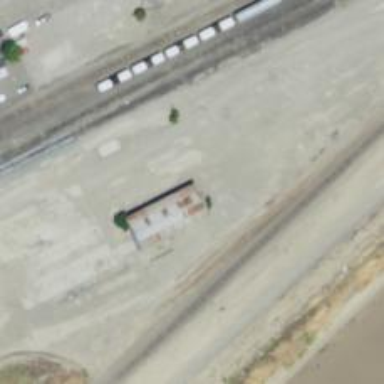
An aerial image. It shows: Abandoned railway yard.